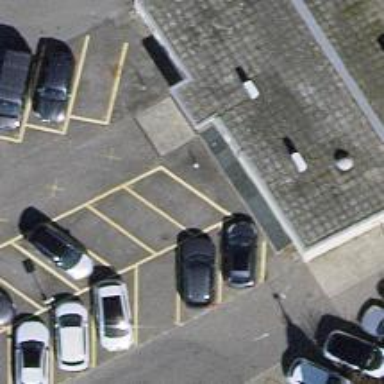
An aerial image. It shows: Asphalt parking aisle off service road.